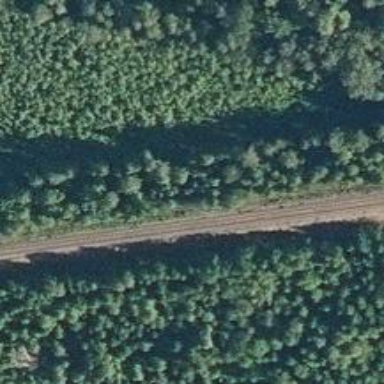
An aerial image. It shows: Continuous rail for railway.